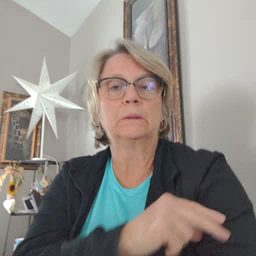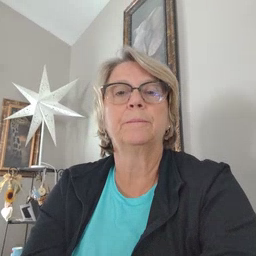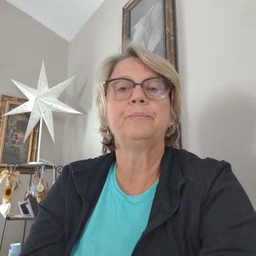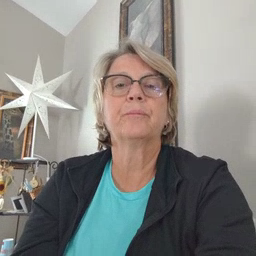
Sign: goose